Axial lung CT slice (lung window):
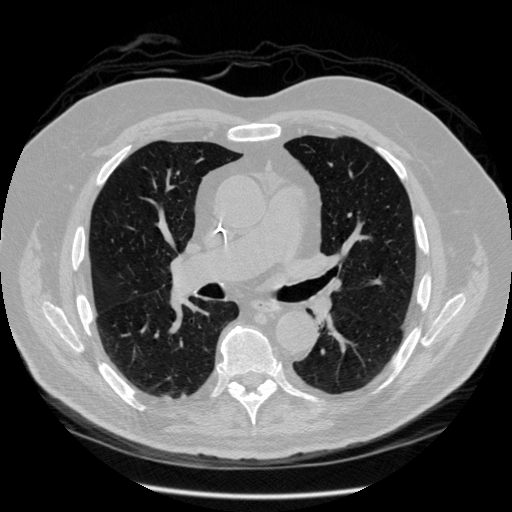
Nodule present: no